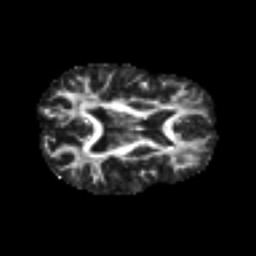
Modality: FA
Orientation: axial
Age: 29
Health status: ill
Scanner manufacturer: philips
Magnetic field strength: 3 T
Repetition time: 9 s
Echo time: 0.127 s